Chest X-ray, AP view. Patient: 52 years old, sex F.
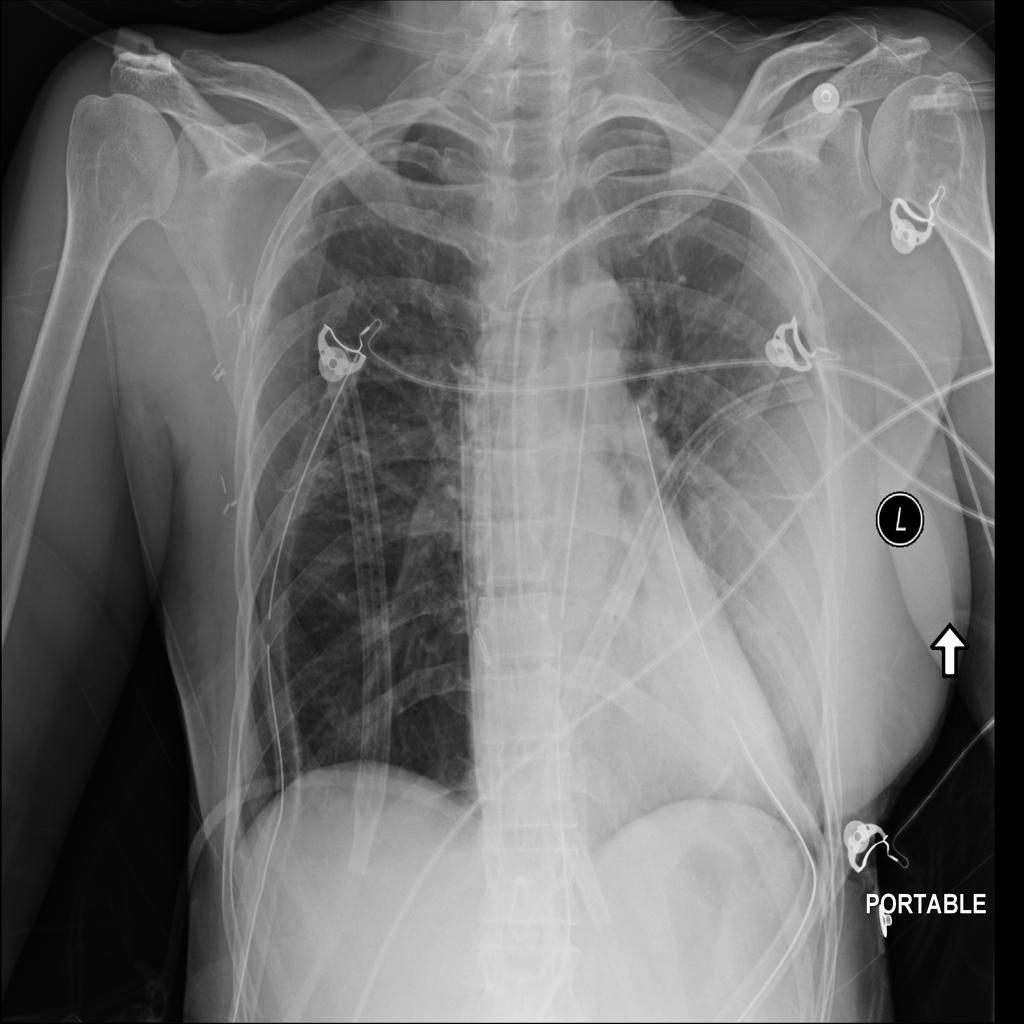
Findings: Pneumothorax